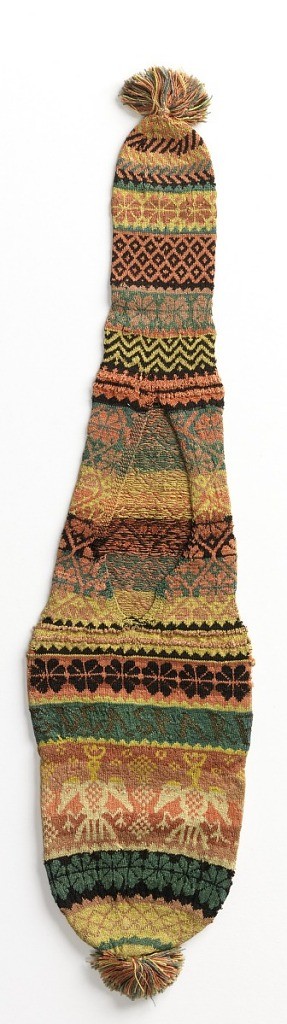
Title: Purse
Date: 18th century
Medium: silk and metal-wrapped silk Technique: stranded knitting
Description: Miser's purse type, knitted in colored silks with ornamentation in bands showing conventionalized forms and spread eagles with crown and the words "S.D. Casparre Nicoletti." Partially lined in red silk.